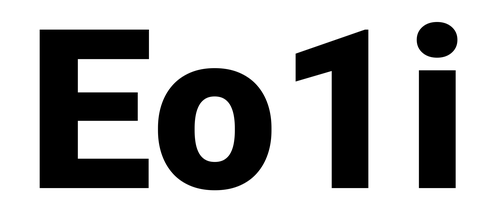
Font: Roboto_Black